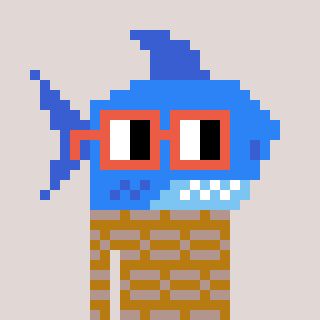
a pixel art character with square orange glasses, a shark-shaped head and a gold-colored body on a warm background